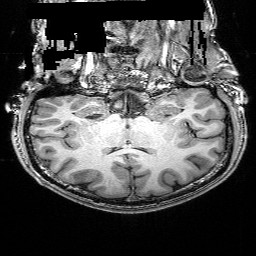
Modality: T1w
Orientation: sagittal
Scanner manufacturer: siemens
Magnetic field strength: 3 T
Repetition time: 2.25 s
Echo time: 0.00418 s